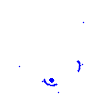
Particle: pion